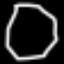
Label: octagon